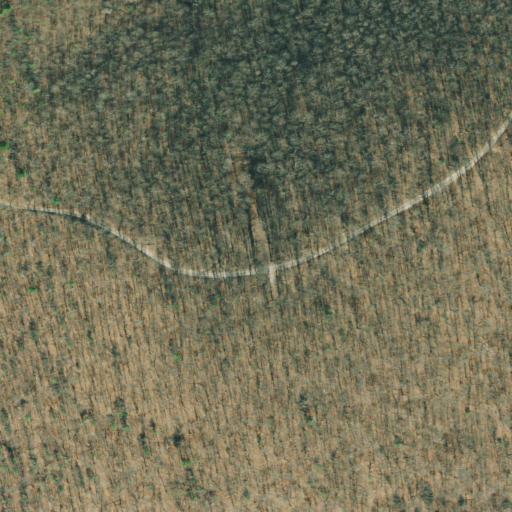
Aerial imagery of gap in Georgia named Coppermine Gap containing deciduous forest and open development